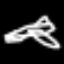
Label: airplane